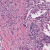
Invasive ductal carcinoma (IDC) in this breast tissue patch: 1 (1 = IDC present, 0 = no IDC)